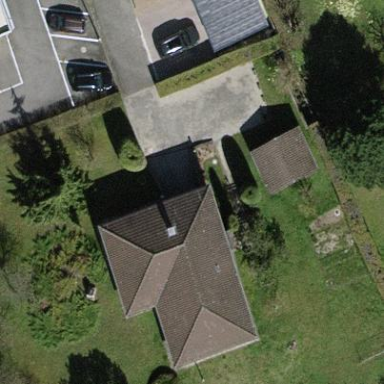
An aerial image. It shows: Detached building.